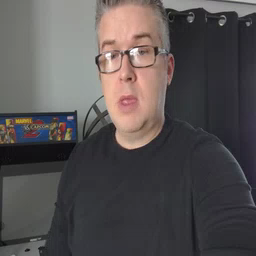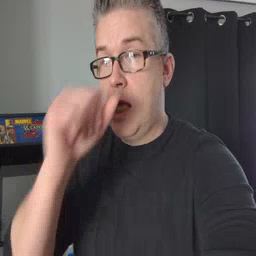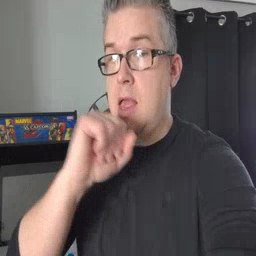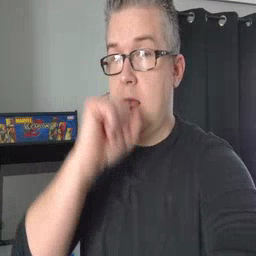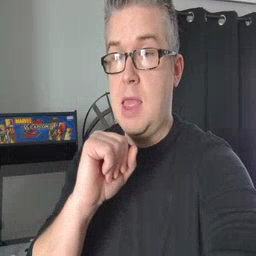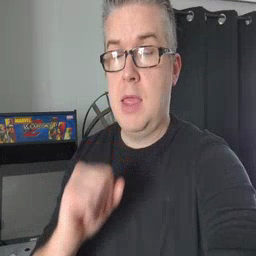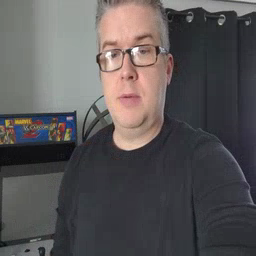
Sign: icecream